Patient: sex M, age 46
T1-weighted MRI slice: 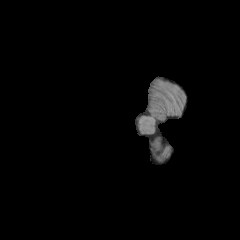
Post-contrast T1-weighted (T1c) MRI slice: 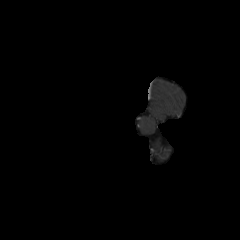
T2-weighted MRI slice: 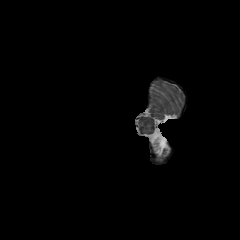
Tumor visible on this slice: no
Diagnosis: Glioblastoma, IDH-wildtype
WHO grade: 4